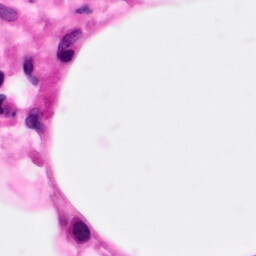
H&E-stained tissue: Pancreatic